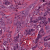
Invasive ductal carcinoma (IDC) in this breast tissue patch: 1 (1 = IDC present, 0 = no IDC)